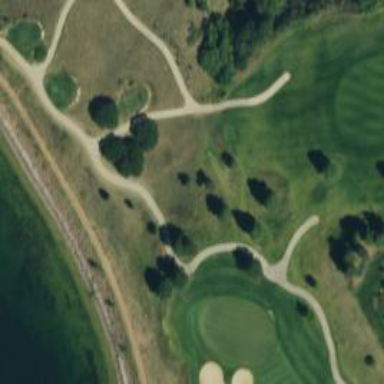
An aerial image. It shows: Path for golf carts.